Field crop: maize
Growth stage: 2
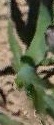
Species: maize